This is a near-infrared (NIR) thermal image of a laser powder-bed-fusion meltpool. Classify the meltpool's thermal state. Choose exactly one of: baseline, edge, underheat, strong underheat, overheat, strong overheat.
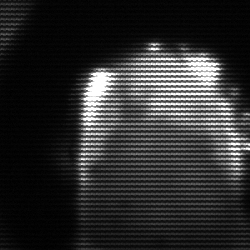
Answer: baseline